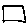
Label: square